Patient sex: M
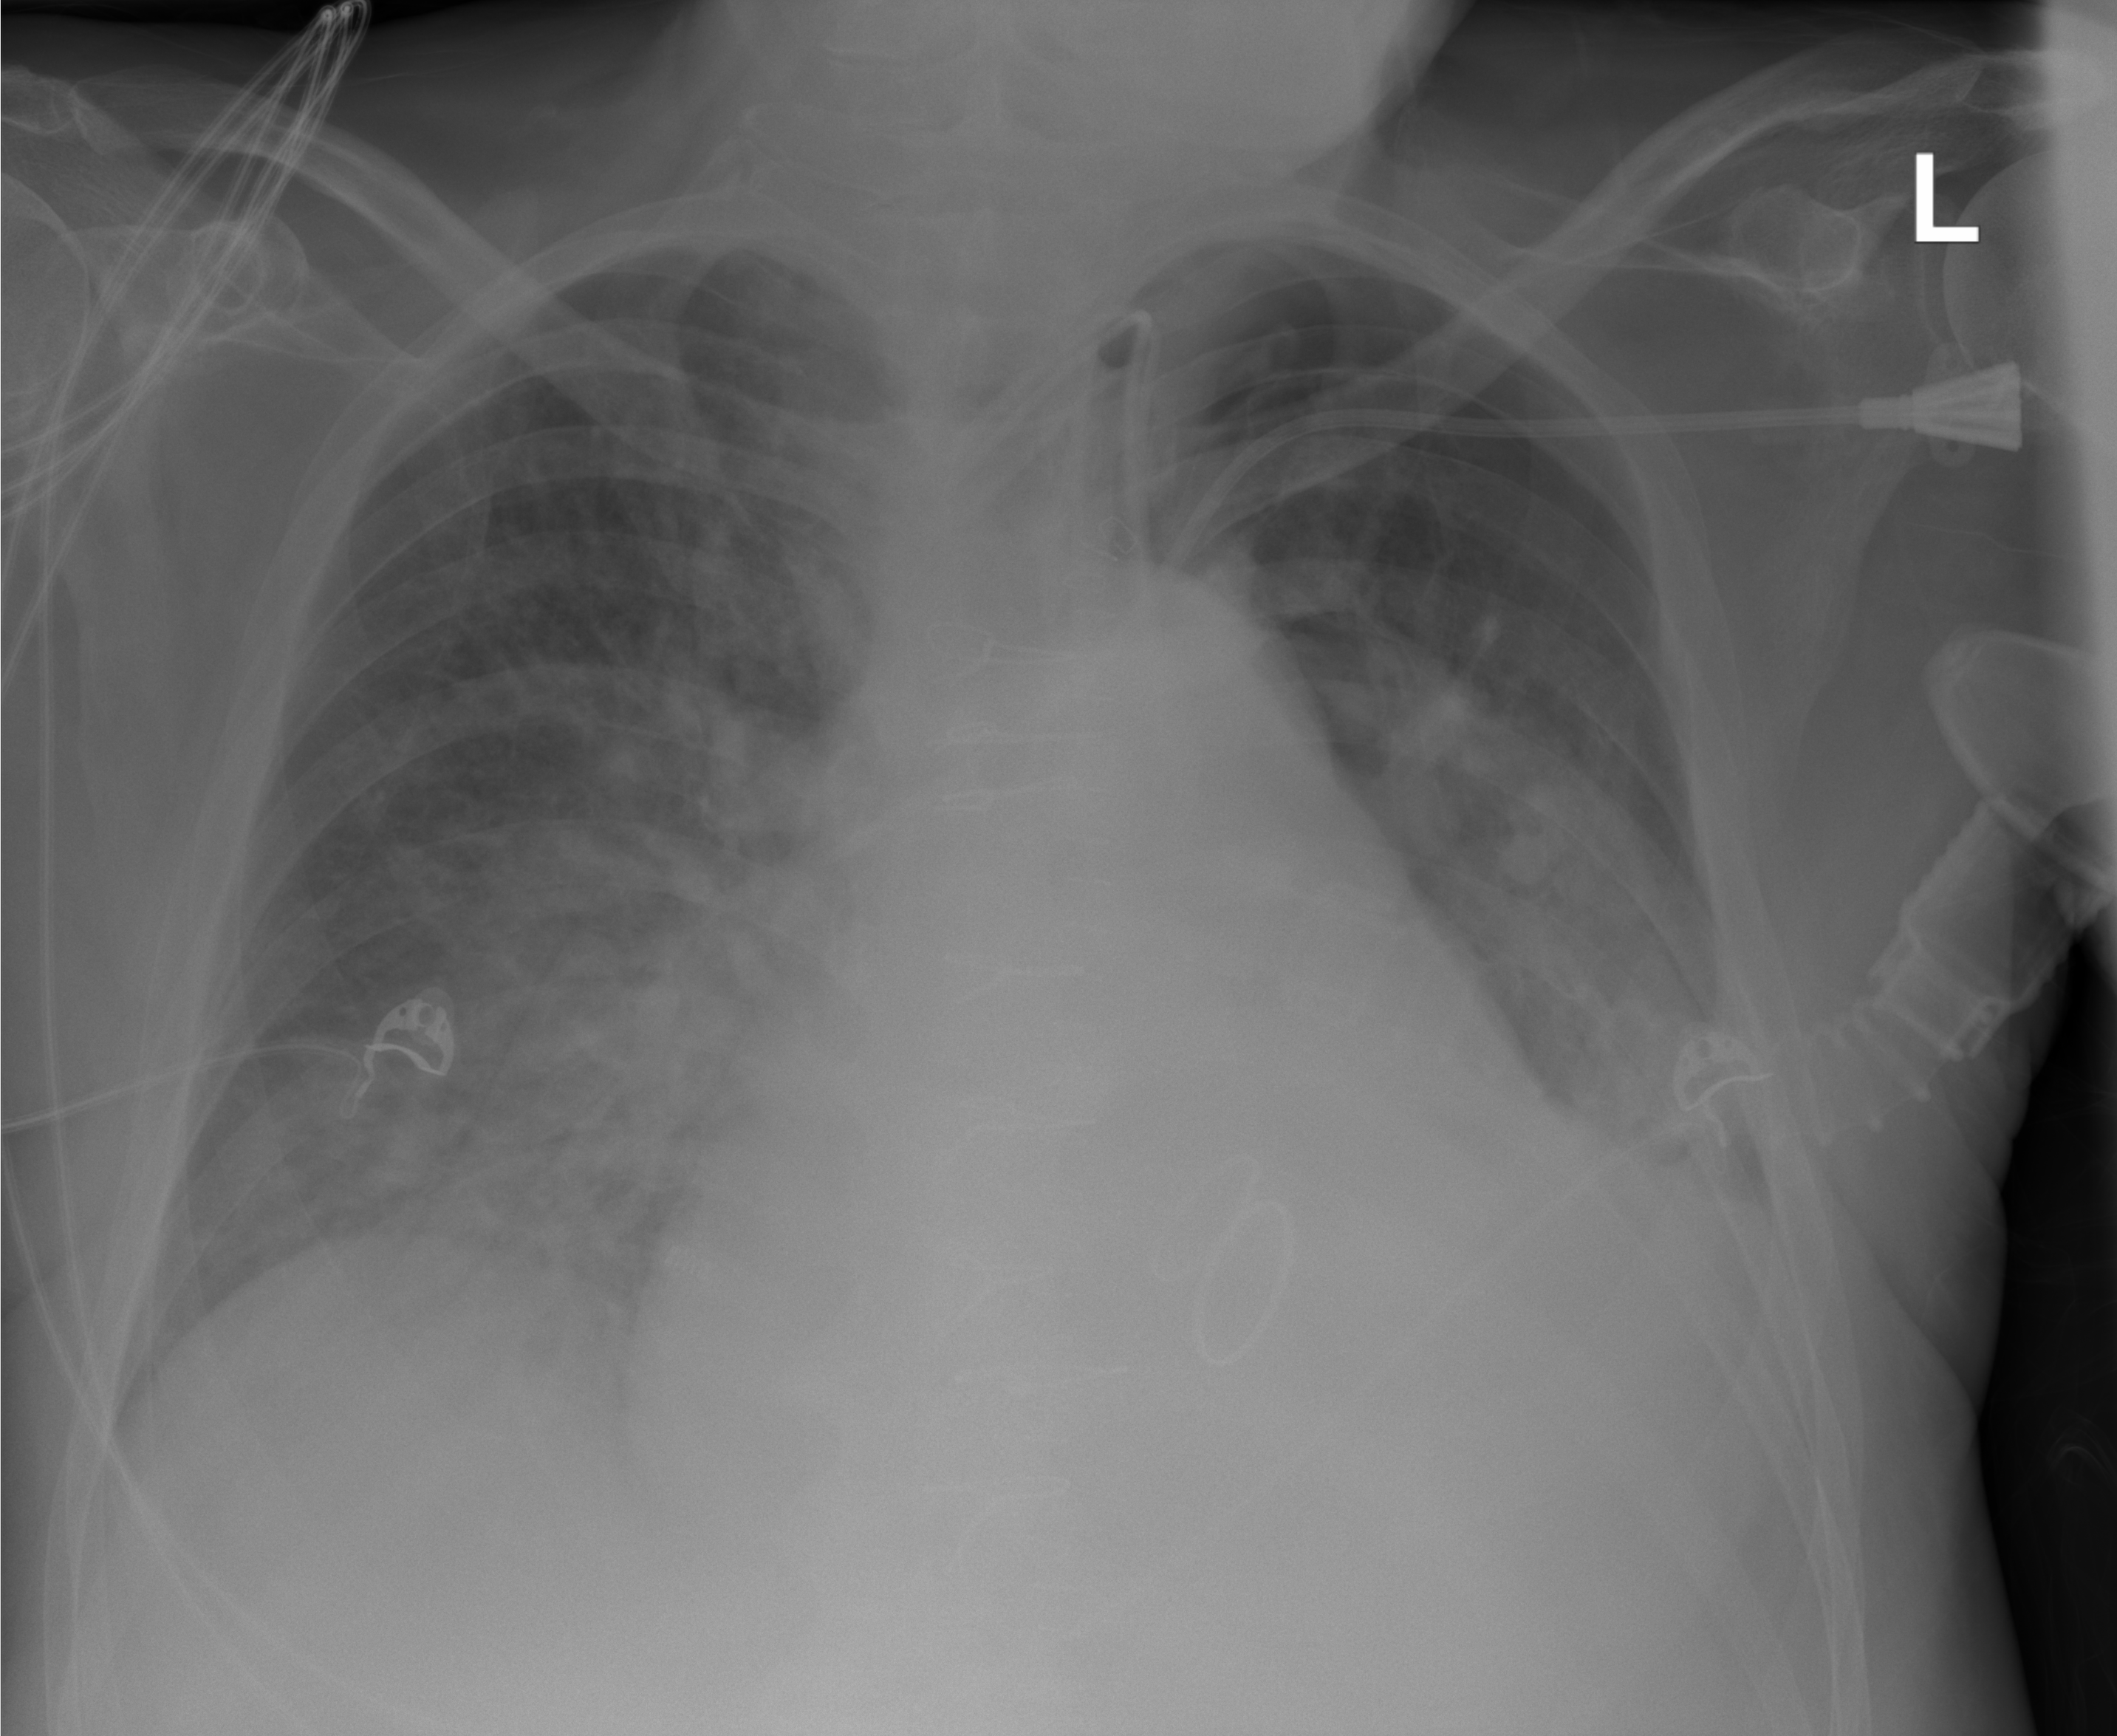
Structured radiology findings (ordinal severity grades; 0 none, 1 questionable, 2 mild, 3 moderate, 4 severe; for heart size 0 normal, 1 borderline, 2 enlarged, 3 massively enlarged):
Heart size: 3
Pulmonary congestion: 2
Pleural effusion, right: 0
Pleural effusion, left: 2
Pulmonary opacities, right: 2
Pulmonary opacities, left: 2
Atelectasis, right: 2
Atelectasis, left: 2